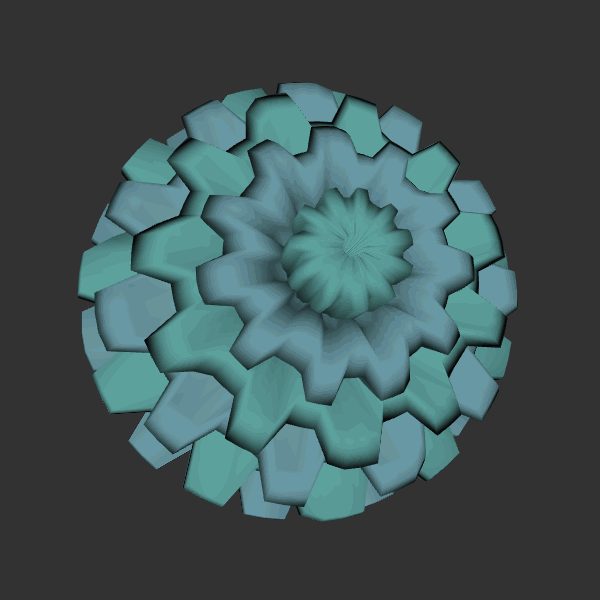
Background: dark